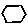
Label: hexagon